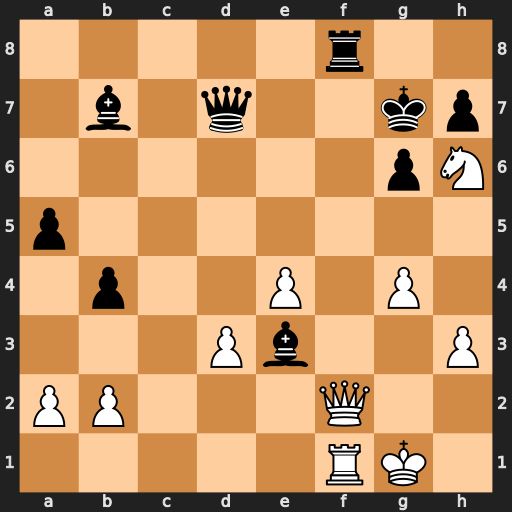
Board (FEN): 5r2/1b1q2kp/6pN/p7/1p2P1P1/3Pb2P/PP3Q2/5RK1
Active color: w
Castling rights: -
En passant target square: -
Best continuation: Qxe3 Rxf1+ Kxf1